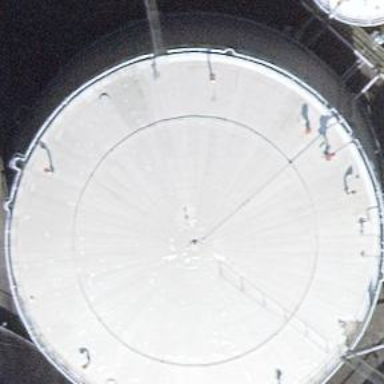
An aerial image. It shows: Storage tank which is man-made and housed in building.